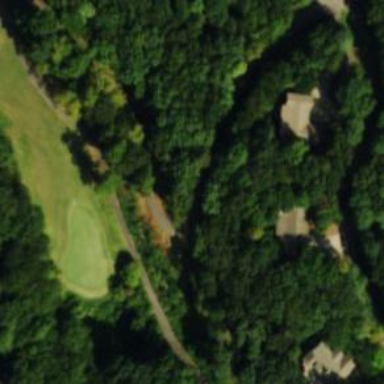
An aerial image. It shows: Golf course surrounded by greenery.